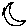
Label: moon